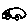
Label: car